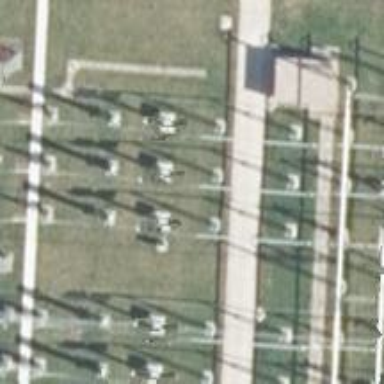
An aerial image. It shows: Outdoor switch with three cables.